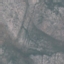
Label: HerbaceousVegetation